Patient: sex M, age 68
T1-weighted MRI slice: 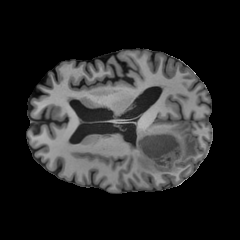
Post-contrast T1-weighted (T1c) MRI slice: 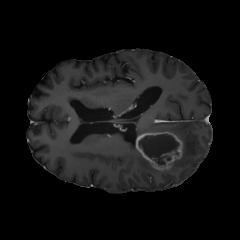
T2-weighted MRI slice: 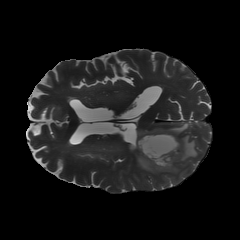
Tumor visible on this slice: yes
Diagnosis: Glioblastoma, IDH-wildtype
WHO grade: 4